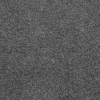
Atmospheric dust classification: dusty